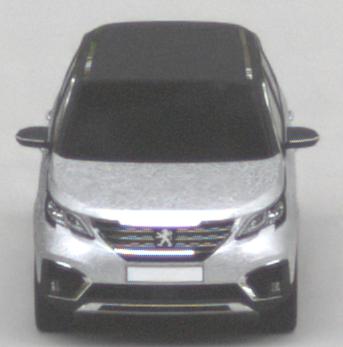
Make: Peugeot
Model: 5008 1.2 PureTech 130 Active
Detailed model: 5008 (II) (03/17 - 09/20)
Model produced from: 2017/03
Model produced until: 2018/07
Doors: 5
Color: white
Road condition: dry road
Daytime: morning or afternoon
Contrast: low contrast